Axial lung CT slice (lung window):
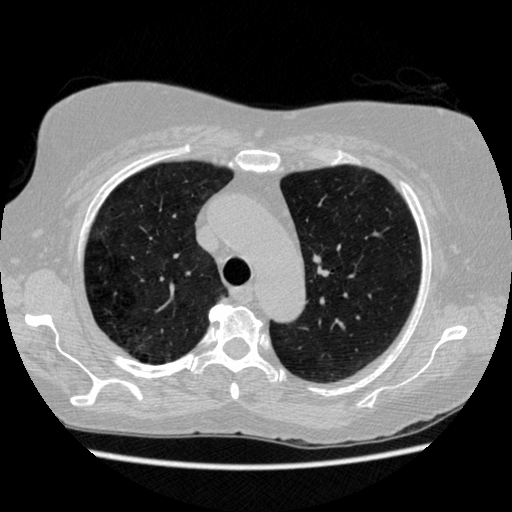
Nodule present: yes
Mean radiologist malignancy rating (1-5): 3.5